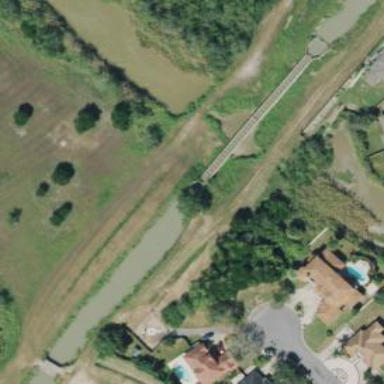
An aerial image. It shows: Aqueduct bridge over canal.